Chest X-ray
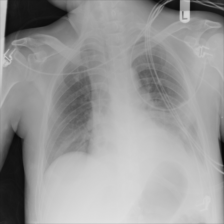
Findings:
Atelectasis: negative
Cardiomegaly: negative
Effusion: negative
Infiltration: negative
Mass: positive
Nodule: negative
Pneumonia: negative
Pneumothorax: negative
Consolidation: negative
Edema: negative
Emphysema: negative
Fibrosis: negative
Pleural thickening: negative
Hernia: negative